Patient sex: M
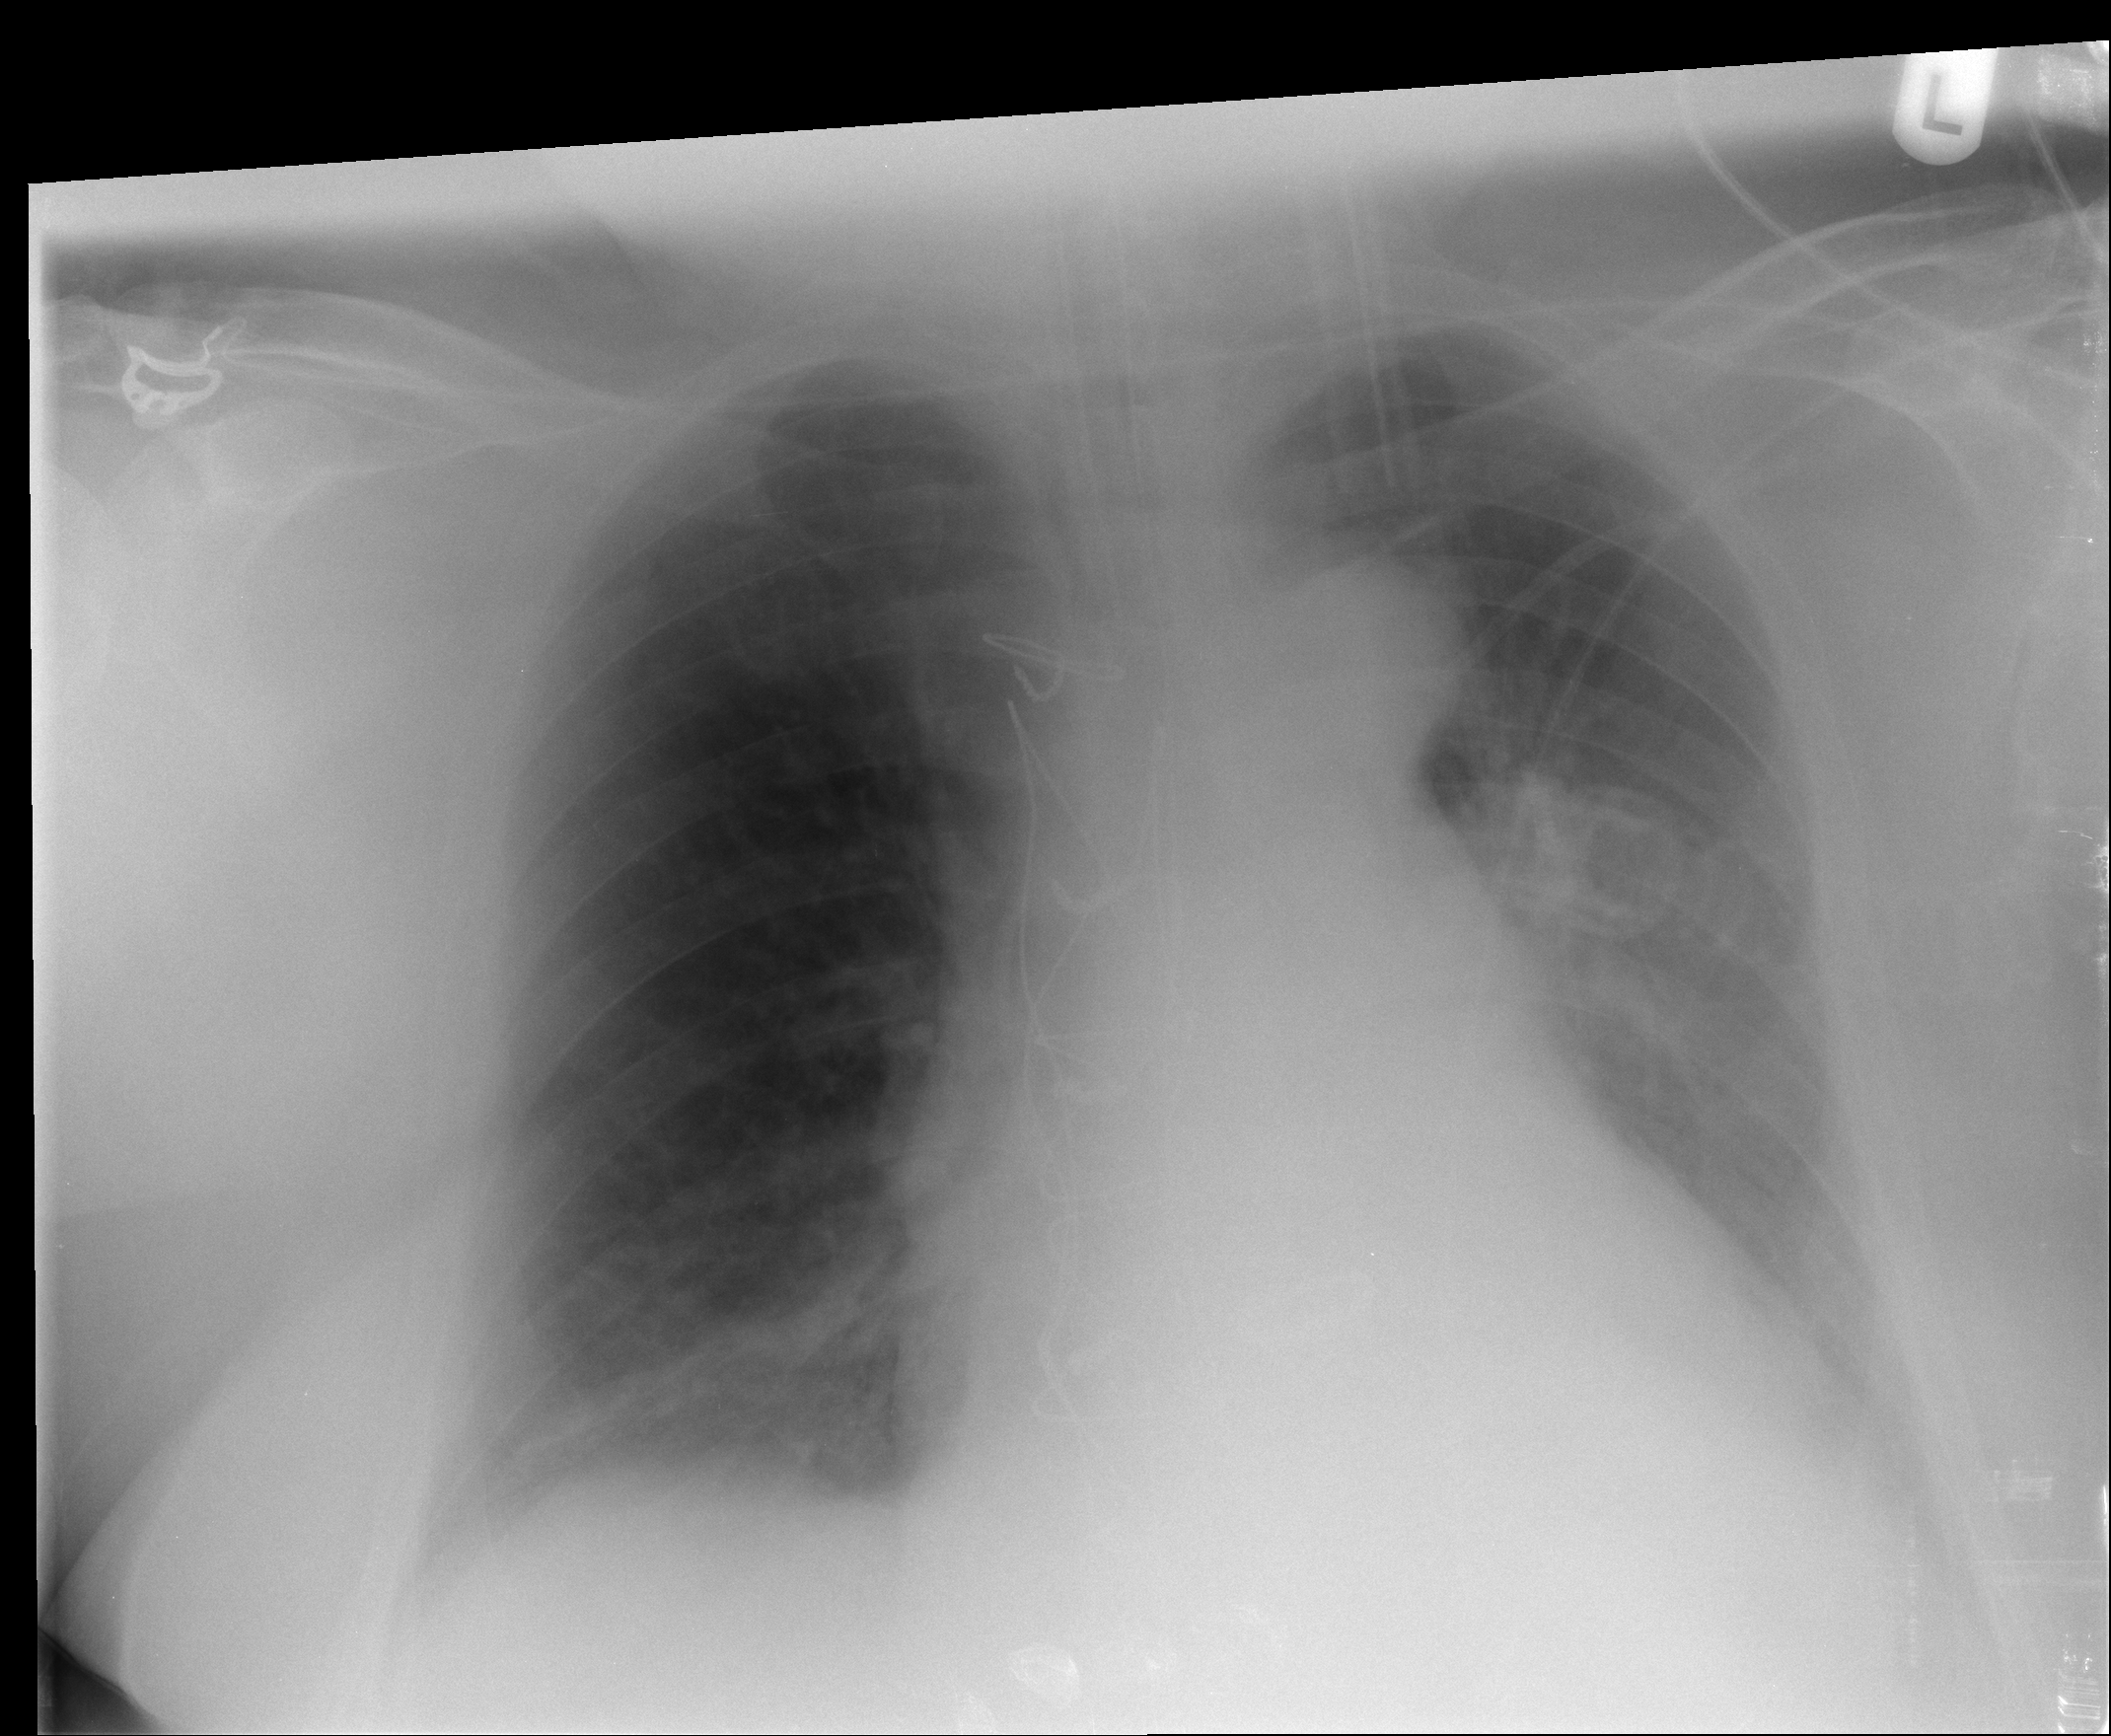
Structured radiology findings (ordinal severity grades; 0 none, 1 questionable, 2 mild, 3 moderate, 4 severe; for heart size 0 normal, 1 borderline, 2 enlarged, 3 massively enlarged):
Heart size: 2
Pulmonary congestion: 1
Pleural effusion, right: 1
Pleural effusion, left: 2
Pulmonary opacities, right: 0
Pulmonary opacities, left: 0
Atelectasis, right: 2
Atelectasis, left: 2